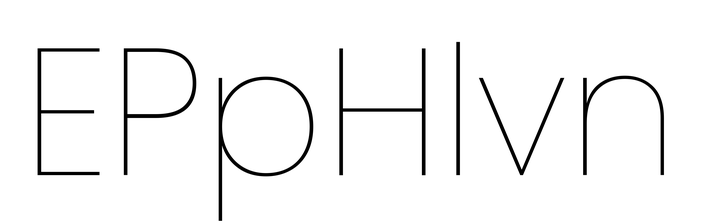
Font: Poppins-Thin